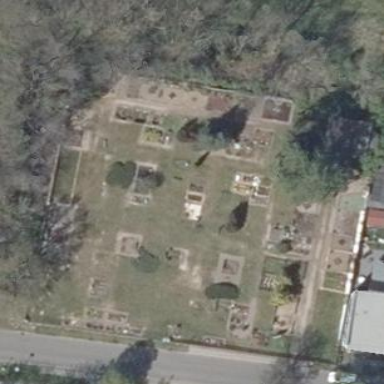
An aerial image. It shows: Cemetery.